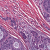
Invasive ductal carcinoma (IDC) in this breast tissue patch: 1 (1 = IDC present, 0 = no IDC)